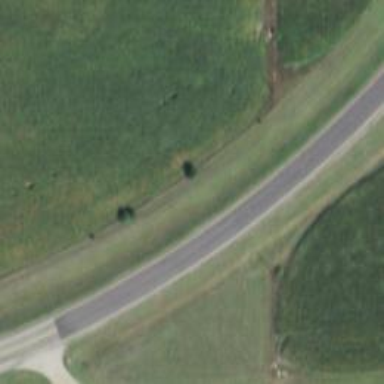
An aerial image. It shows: Asphalt road classified as primary highway.